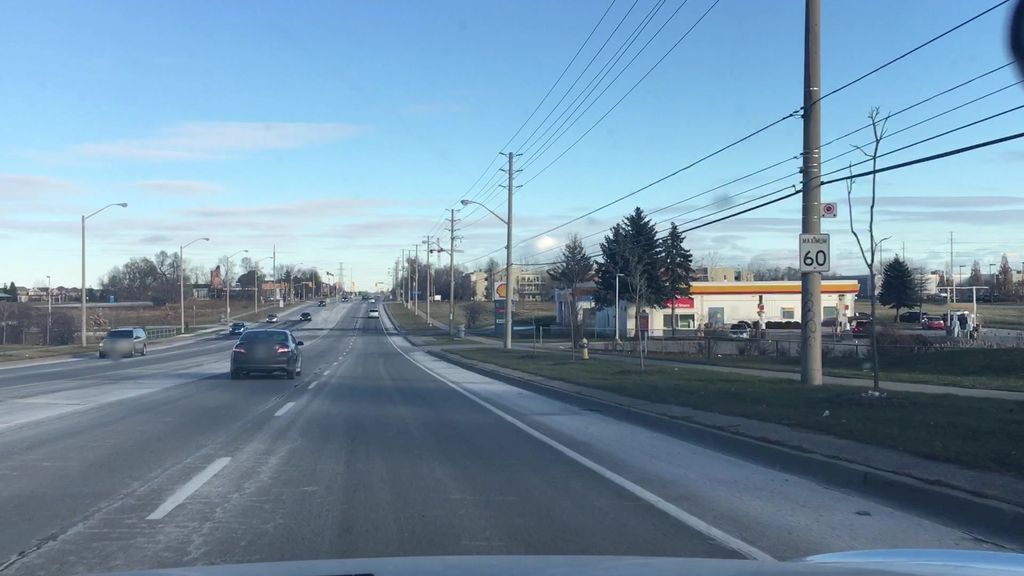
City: toronto